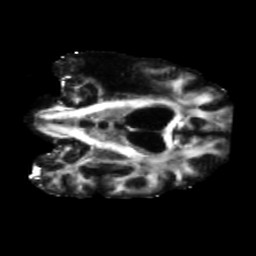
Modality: FA
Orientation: coronal
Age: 71
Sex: male
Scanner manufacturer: siemens
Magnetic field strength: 3 T
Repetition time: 5.47 s
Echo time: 0.0854 s